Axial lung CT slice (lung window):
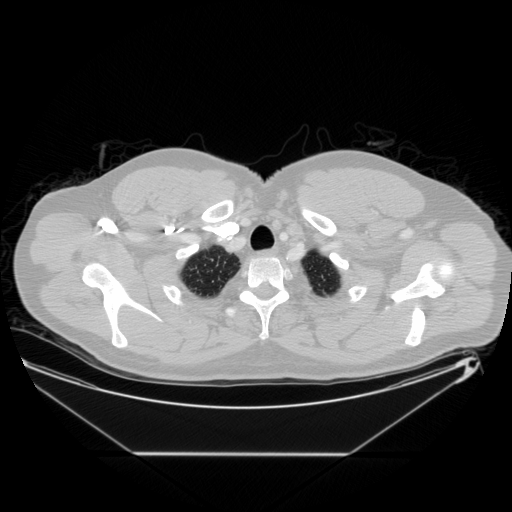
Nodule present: no